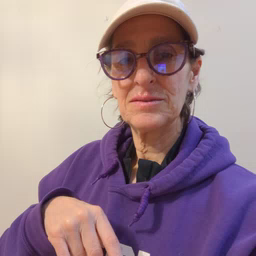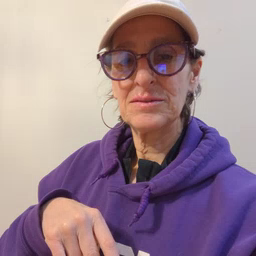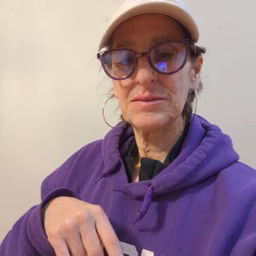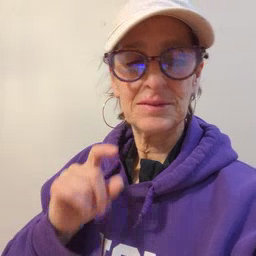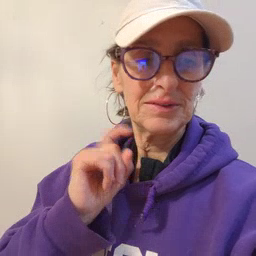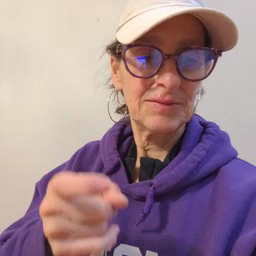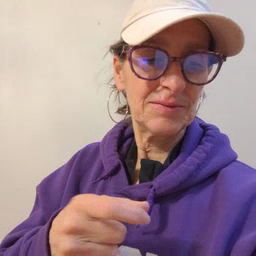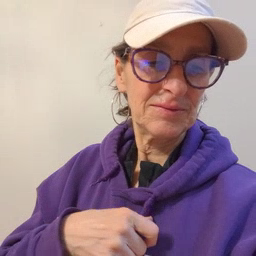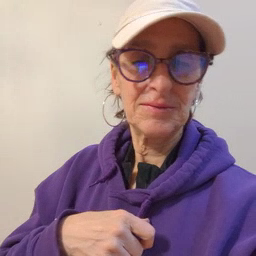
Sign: gift